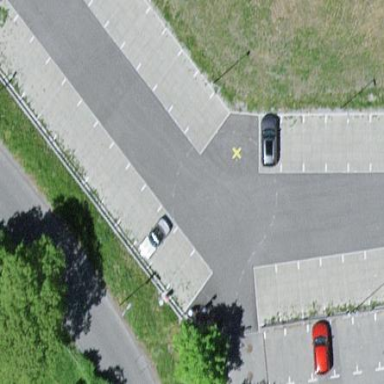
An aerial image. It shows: Parking area.